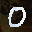
Label: 0